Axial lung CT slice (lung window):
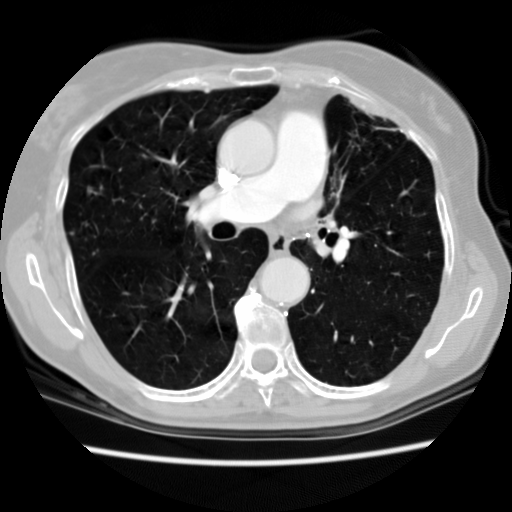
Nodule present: no